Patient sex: F
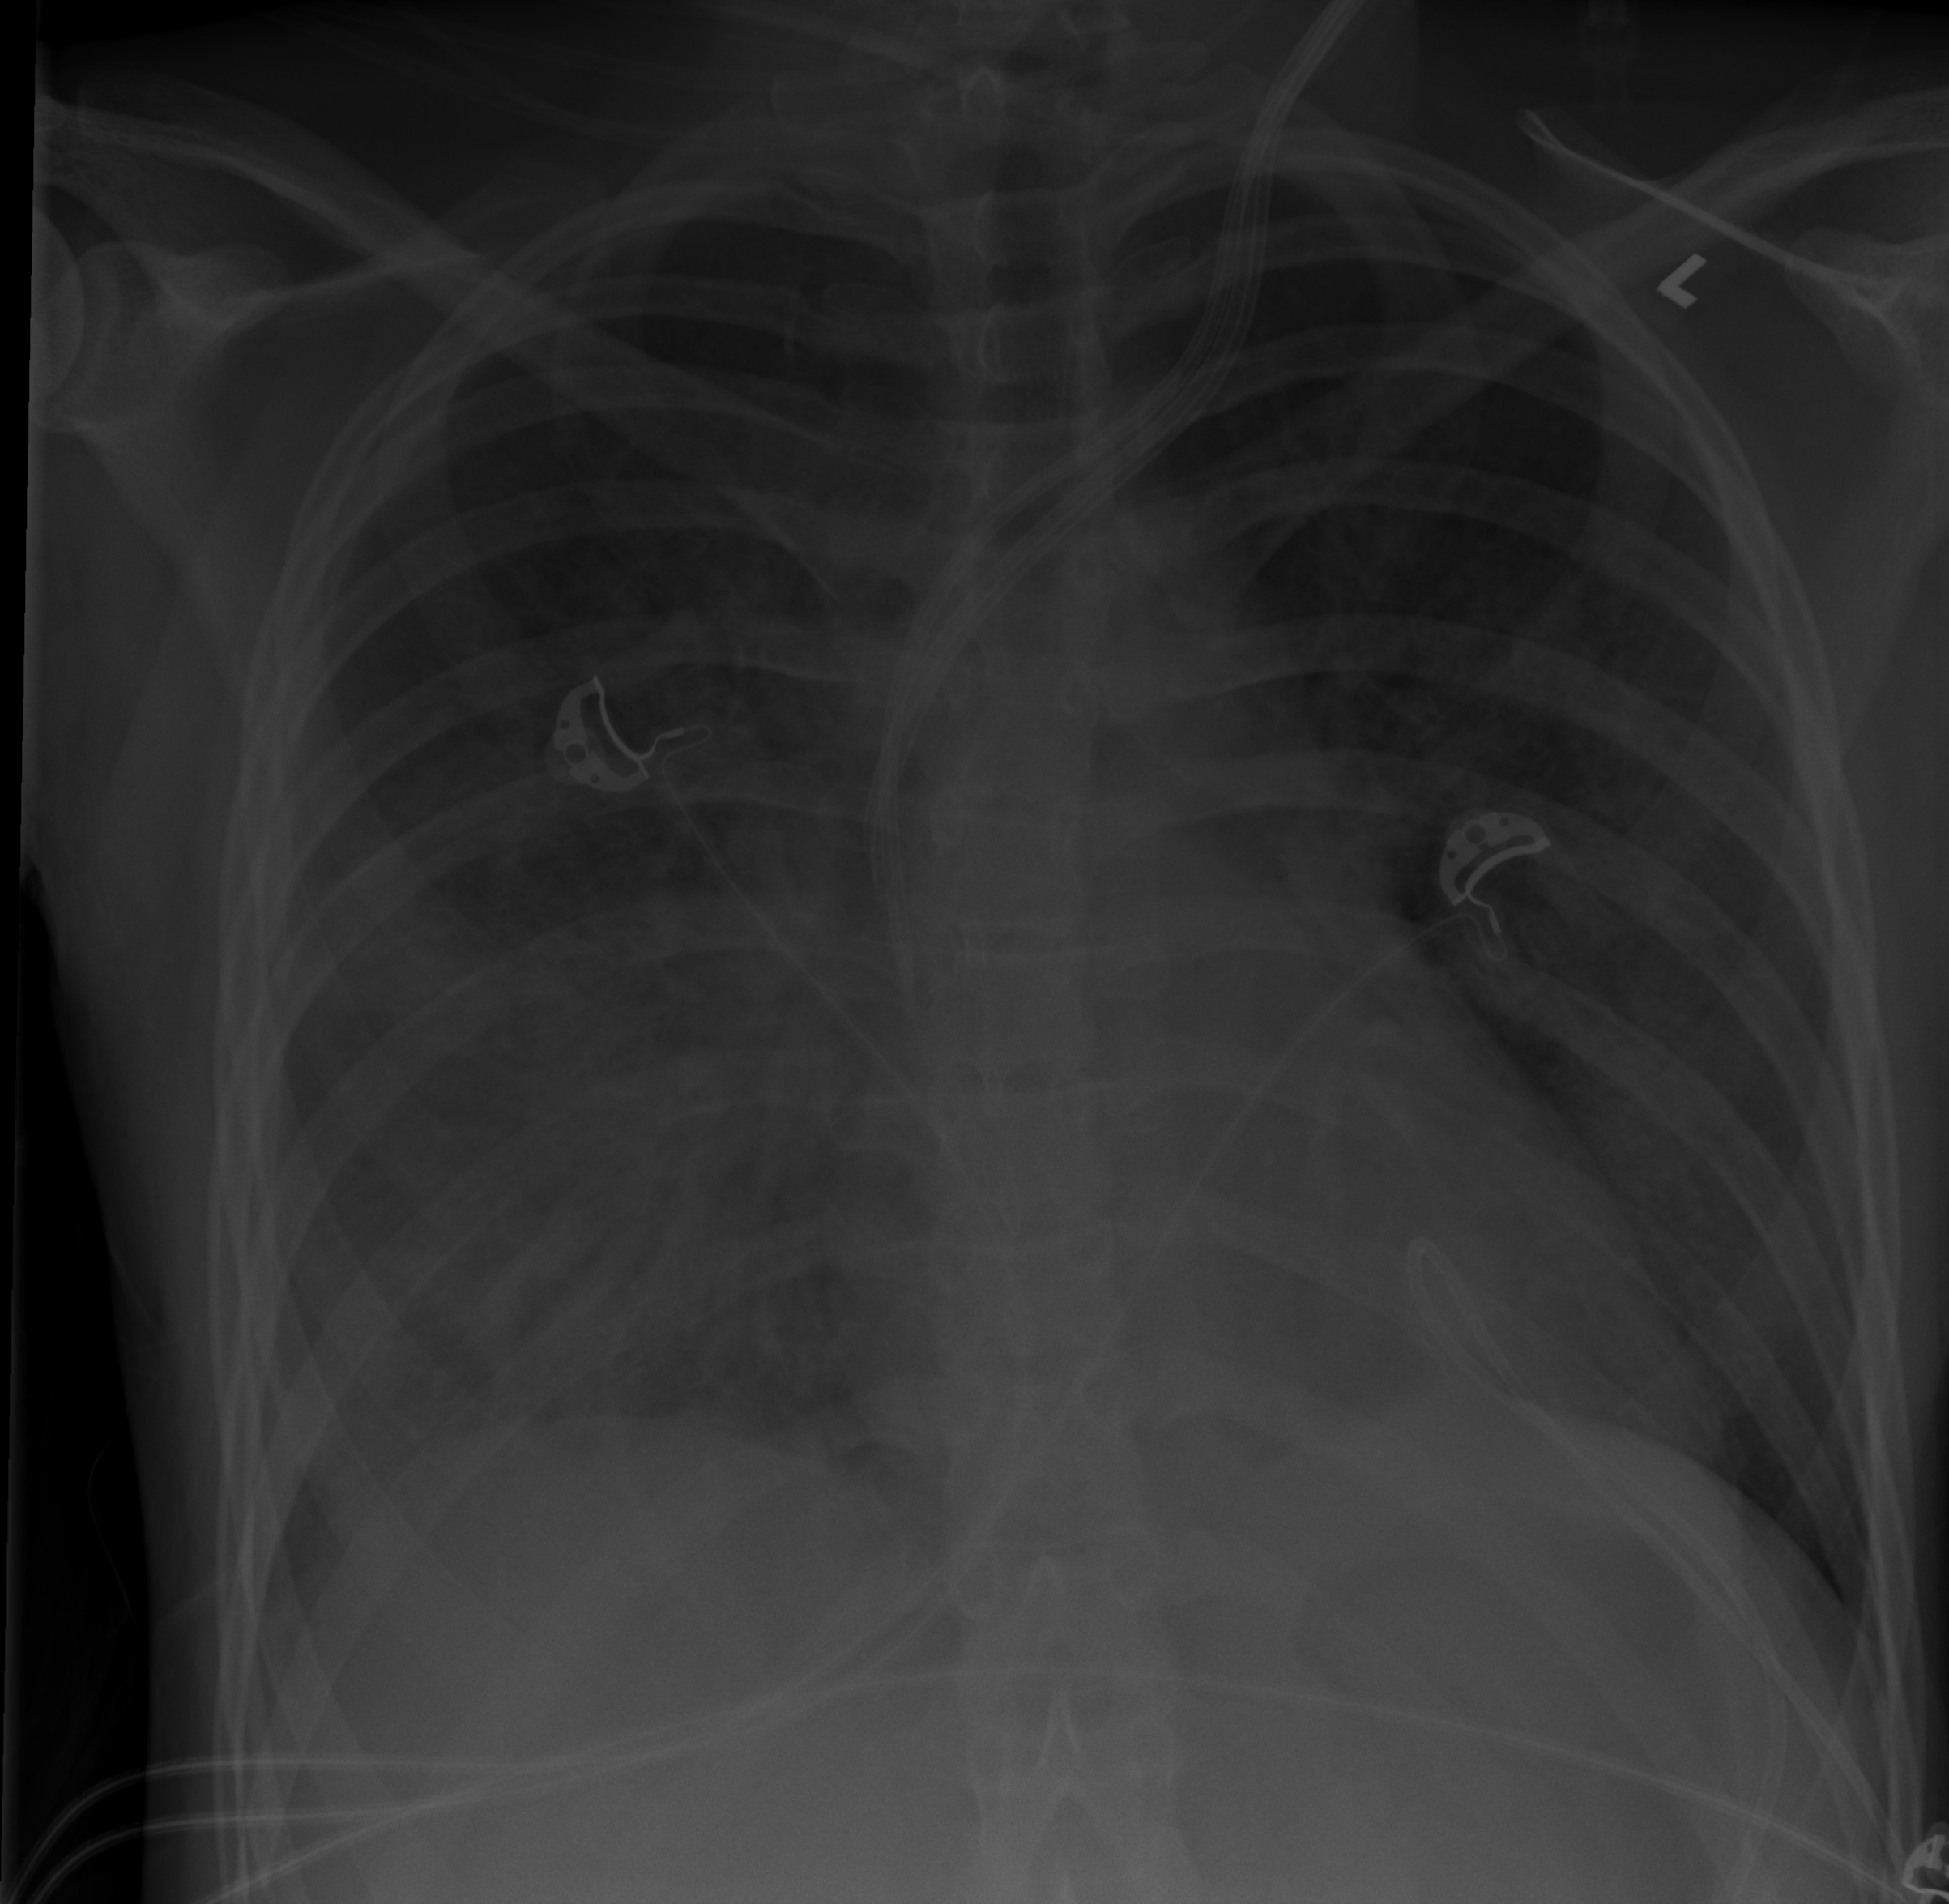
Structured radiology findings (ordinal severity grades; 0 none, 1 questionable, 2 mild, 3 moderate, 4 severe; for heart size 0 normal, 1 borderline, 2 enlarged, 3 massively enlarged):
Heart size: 0
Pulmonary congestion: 2
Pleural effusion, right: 2
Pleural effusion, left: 0
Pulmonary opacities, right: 3
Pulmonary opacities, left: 2
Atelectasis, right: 2
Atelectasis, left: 2